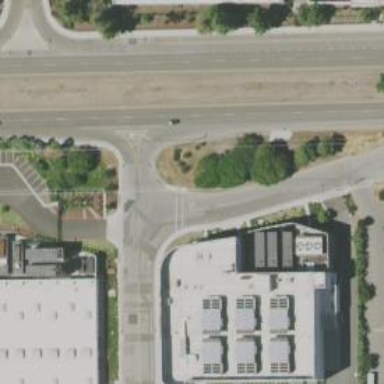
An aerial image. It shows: Asphalt footway with uncontrolled crossing. The crossing has pedestrian island and painted lines for guidance.